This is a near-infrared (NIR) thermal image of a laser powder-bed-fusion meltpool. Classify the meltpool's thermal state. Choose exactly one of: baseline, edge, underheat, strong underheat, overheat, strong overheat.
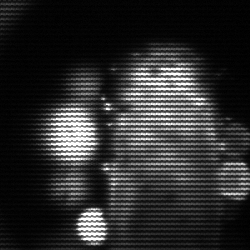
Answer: strong underheat